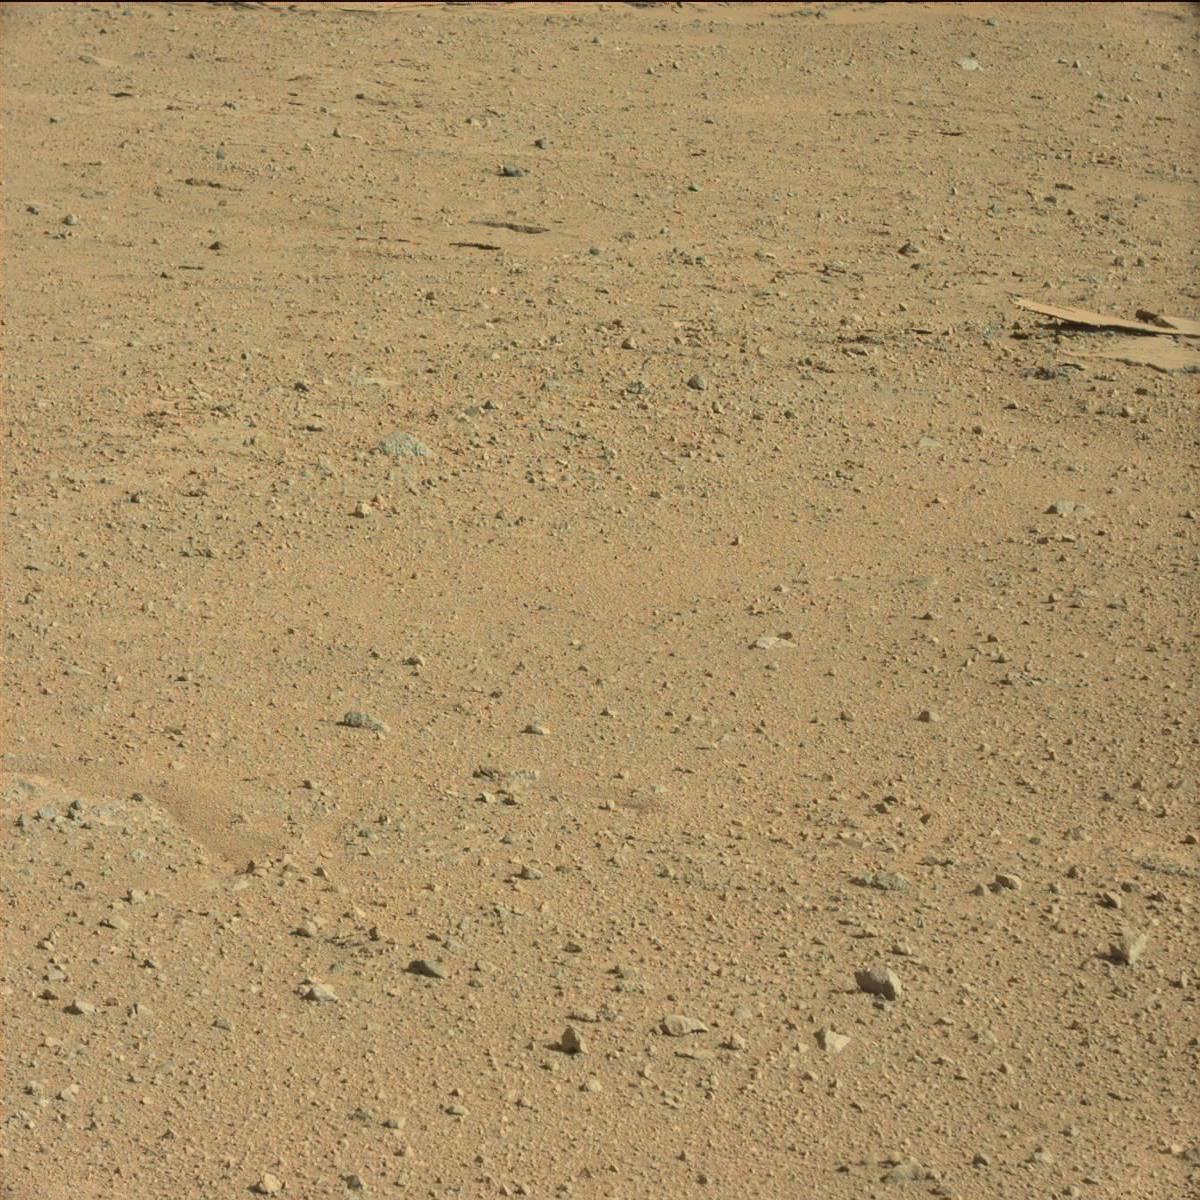
Terrain classes present: Bedrock, Sand / Soil